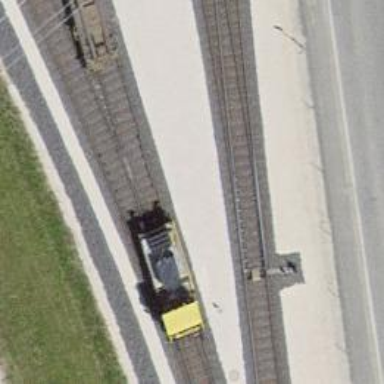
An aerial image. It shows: Railway switch.